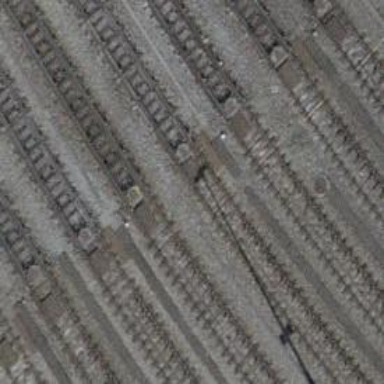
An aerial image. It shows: Railway yard with one track. The yard includes rail track with beam retarder.